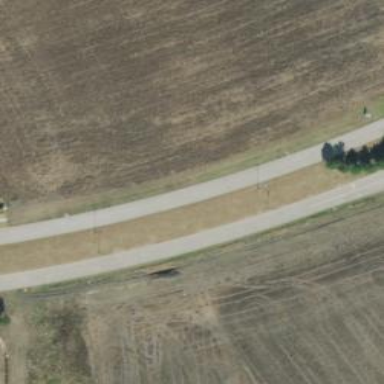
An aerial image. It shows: Secondary road with asphalt surface.